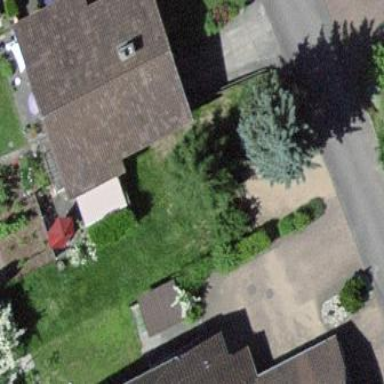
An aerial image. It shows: Residential building.